Question: I have a Windows Server 2008 R2 with MySQL 5.5.44 and I want to upgrade to 5.6.25.
So I downloaded the <URL> from mysql.com.
When I run the installer, the installer finds my current installation but I cannot upgrade or install 5.6 next to 5.5.
Why isn't it possible to upgrade MySQL server?

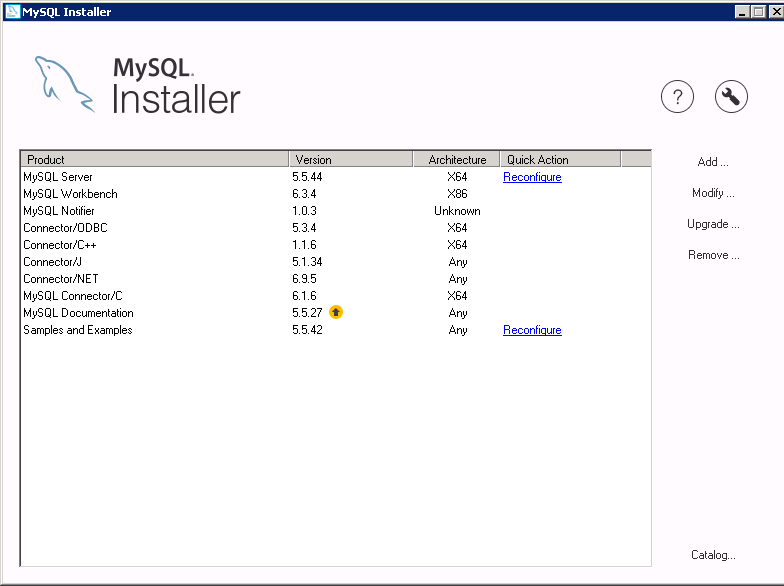
Answer: I've had the same problem. The installer upgraded me from 5.5.2 to 5.5.43 but it won't ever give me the option to upgrade to 5.6, even though I've downloaded and ran both the 5.6.25 and 5.7.7 installers.
: You need to click on "Catalog..." button in the lower right-hand side of the MySQL Installer dialog. Once you've done that, you can update your catalog and the new versions of the server will show up and you can then update.